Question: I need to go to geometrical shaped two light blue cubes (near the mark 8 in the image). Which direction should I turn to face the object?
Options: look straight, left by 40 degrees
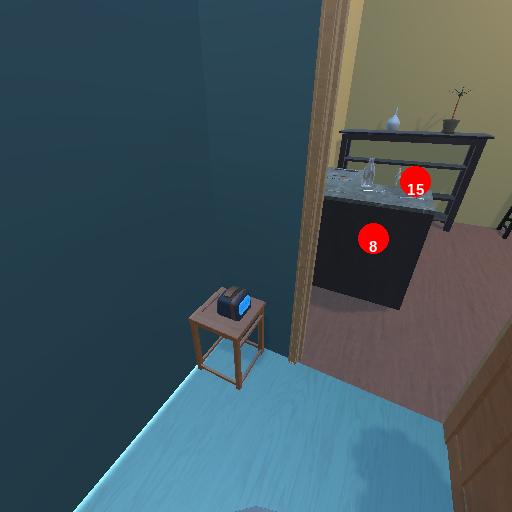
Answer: look straight